Aerial crown-view tile of a tropical tree (Barro Colorado Island, Panama), acquired 20240611:
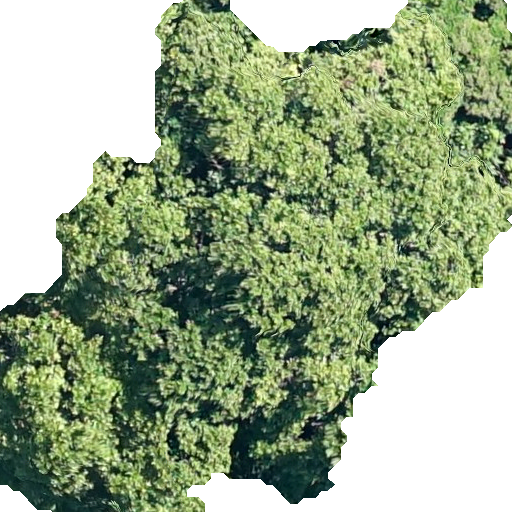
Species: Anacardium excelsum
GBIF accepted scientific name: Anacardium excelsum
Crown area: 301.234 m²